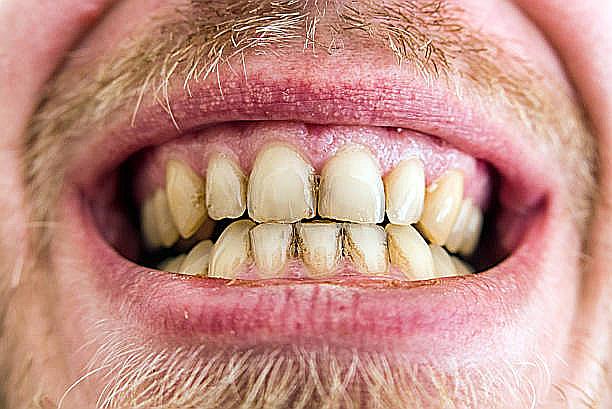
Condition: Calculus